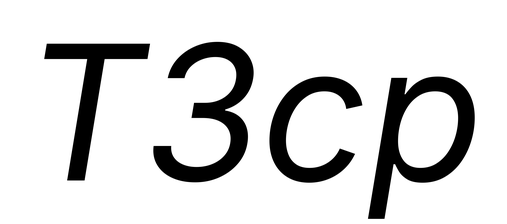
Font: Inter-Italic_Italic